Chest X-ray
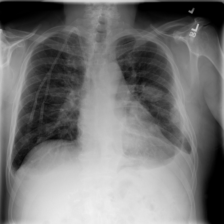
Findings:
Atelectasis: negative
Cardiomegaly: negative
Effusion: positive
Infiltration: negative
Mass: positive
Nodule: negative
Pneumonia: negative
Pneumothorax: negative
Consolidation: negative
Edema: negative
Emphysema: negative
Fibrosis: negative
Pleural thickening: negative
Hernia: negative